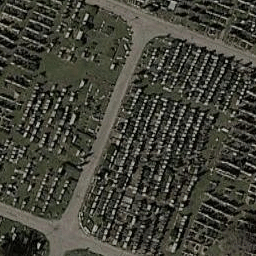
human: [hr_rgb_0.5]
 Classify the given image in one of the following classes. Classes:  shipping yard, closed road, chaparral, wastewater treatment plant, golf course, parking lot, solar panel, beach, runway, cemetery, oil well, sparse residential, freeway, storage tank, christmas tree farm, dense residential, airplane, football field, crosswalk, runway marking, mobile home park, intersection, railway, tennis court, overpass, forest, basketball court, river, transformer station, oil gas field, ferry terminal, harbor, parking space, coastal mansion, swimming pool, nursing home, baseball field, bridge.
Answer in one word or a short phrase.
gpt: cemetery